Question: I have a need to add a custom action (say 'About' clicking which a QMessageBox needs to be displayed) in the system menu shown when the icon on the title bar of a QDialog is clicked. How do I achieve this?
Regards,
Bharath

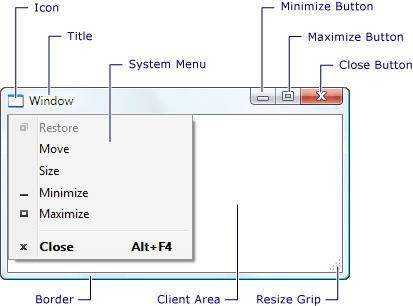
Answer: You cannot do it with Qt because it's OS specific. But you can use <URL> functions in Windows to modify the menu and then catch events that then item is clicked.
Here is a simple example from <URL>. It appends a separator and an about item to the menu:
'''
#include "windows.h"
// IDM_ABOUTBOX must be in the system command range
// (IDM_ABOUTBOX & 0xFFF0) == IDM_ABOUTBOX)
// and (IDM_ABOUTBOX < 0xF000)
#define IDM_ABOUTBOX 0x0010
MyWidget::MyWidget() : QMainWindow()
{
...
HMENU hMenu = ::GetSystemMenu(winId(), FALSE);
if (hMenu != NULL)
{
::AppendMenuA(hMenu, MF_SEPARATOR, 0, 0);
::AppendMenuA(hMenu, MF_STRING, IDM_ABOUTBOX, "About MyApp...");
}
...
}
bool MyWidget::winEvent(MSG *m, long *result)
{
if (m->message == WM_SYSCOMMAND)
{
if ((m->wParam & 0xfff0) == IDM_ABOUTBOX)
{
*result = 0;
// open About dialog
about();
return (true);
}
}
return (false);
}
PRO-file:
LIBS += -lUser32
'''